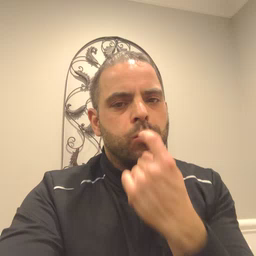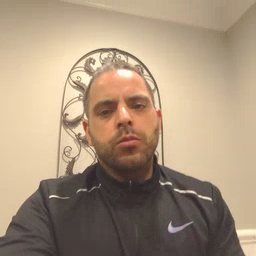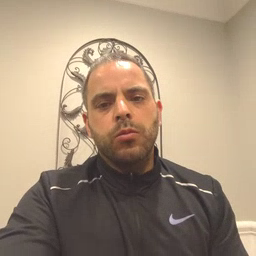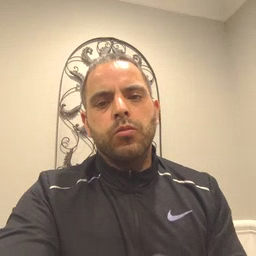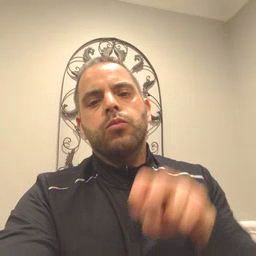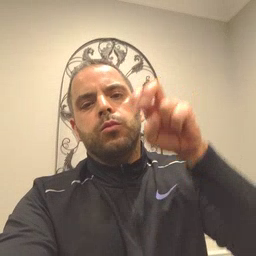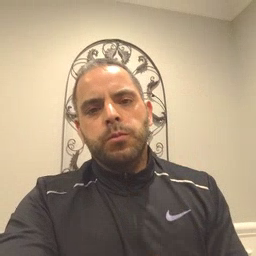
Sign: jump